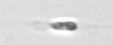
Label: flagellate_morphotype3